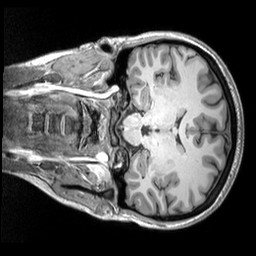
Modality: T1w
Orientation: coronal
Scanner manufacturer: siemens
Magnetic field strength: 3 T
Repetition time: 2.53 s
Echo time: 0.00298 s